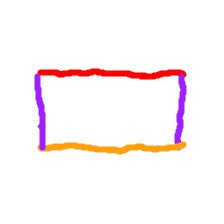
Shape: rectangle